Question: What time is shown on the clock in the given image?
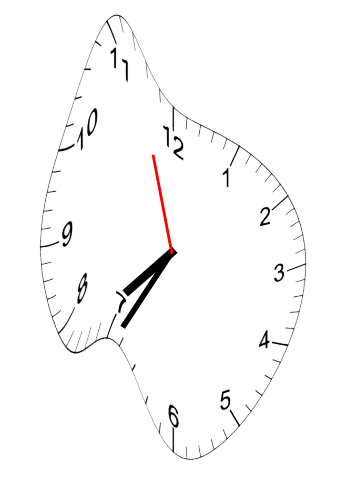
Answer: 07:34:57